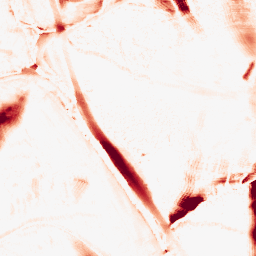
Category: morphological
Decomposition family: morphological_ellipse
Decomposition parameters: operation: opening
width: 20
height: 50
Upsampling method: sinc_hamming
Upsampling parameters: scale: 4
kernel_size: 16
Upsampling scale: 4